Question: I've got a script that gives mi a graph of a function:
'''
y=1;
z= pi;
funkcja = @(x)x/10 + cos(x) + sin(y) + z
[xValue, fValue] = fminbnd(funkcja, -5,0)
figure(1)
hold on
ezplot(funkcja,[-15,15])
plot(xValue, fValue,'o')
'''
How to highlight an interval on this graph from for example -5 to 5 as shown below?

I've tried add another ezplot, like this:
'''
ezplot(funkcja,[-5,0])
'''
But it doesn't work.
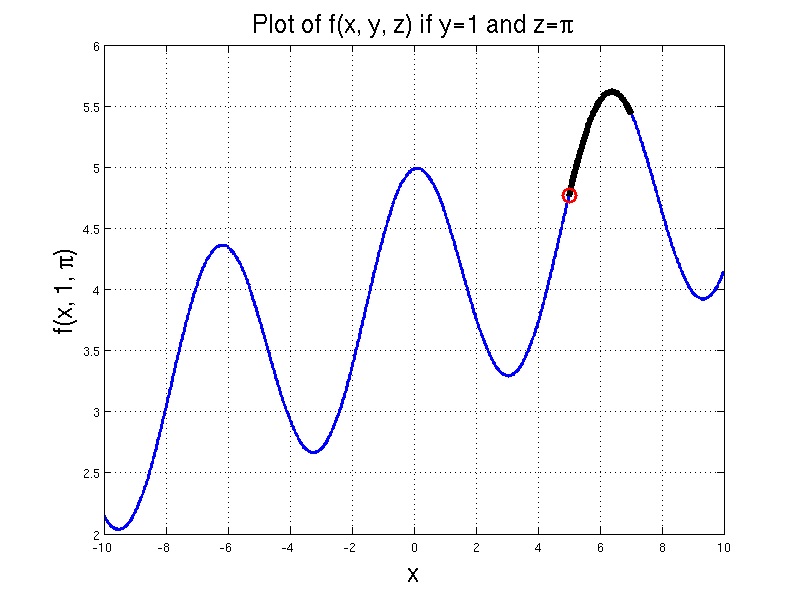
Answer: As I understand it you would like to change the color and thickness of your second ezplot.
Although <URL> is supposed to be 'easy' it sometimes is more complicated than just 'plot'. In your case for 2 reasons:
1. Changing the color of an ezplot needs something like h = ezplot(funkcja, [-5 0]) set(h, 'Color', [0 0 0], 'LineWidth', 2)
2. Each new plot adjusts the axis bounds to fit the desired range. For your case I don't see an easy way around this because the second plot (black highlightes interval) should be above the first (blue) but has a more narrow domain. (If this is really what you want let me know and I'll update my answer).
But if we assume that you just want to get the result you've shown, I would do it with good old <URL> as follows
'''
%// ... unchanged ...
figure(1)
hold on
t_full = linspace(-15, 15, 100);
t_highlight = linspace(-5, 0, 100);
plot(t_full, funkcja(t_full))
plot(t_highlight, funkcja(t_highlight), 'k', 'LineWidth', 2)
plot(xValue, fValue,'o')
'''